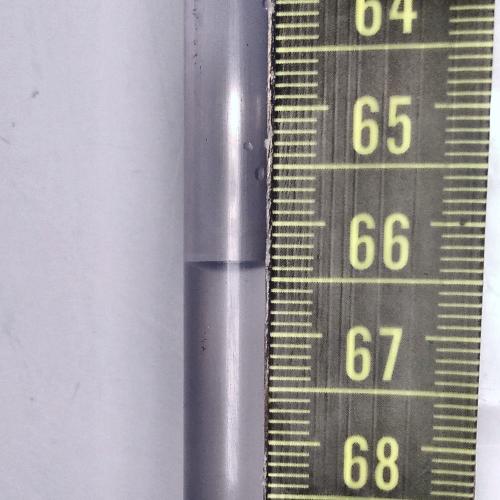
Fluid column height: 66.4 cm